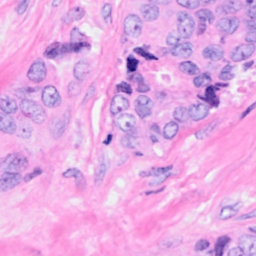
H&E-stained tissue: Breast